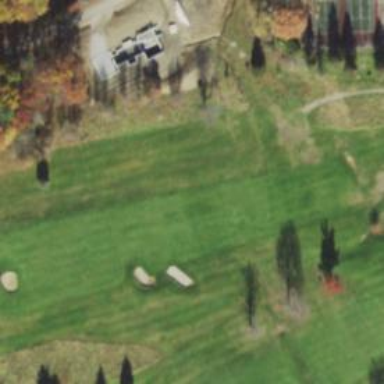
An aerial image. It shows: View of golf hole.